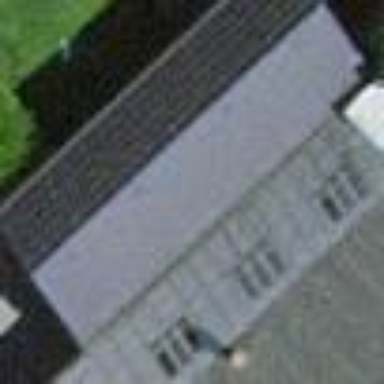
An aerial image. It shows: Garage building.